Question: I created a JAR that has two .class files in them.
I then added the jar to the libs folder and added the dependency into my gradle file by doing this
'''
compile fileTree(dir: 'libs', include: ['*.jar'])
'''
I then run into a strange issue that can be seen in the image below.

I can reference the class and use its methods, but then I do a clean/build project I get errors because the imports didnt resolve.
I get a 'Error:(22, 27) error: package com.android.biomini does not exist'
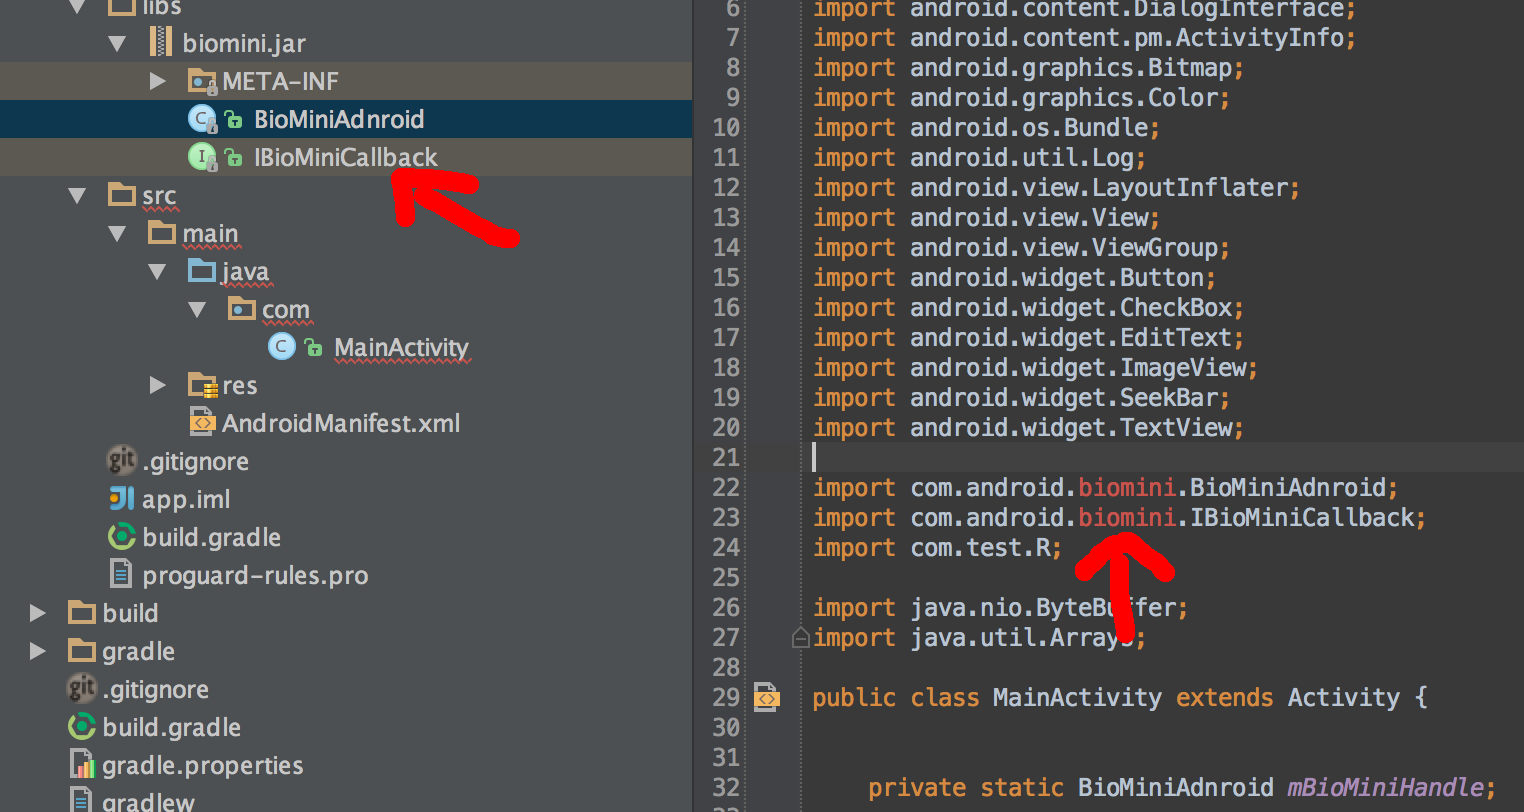
Answer: the classes inside the jar should be inside a folder hierarchy similar to the package name. So inside the jar (which is just a zip) you should have ..
One other remark, the 'com.android' package is already used by android so try using something else like